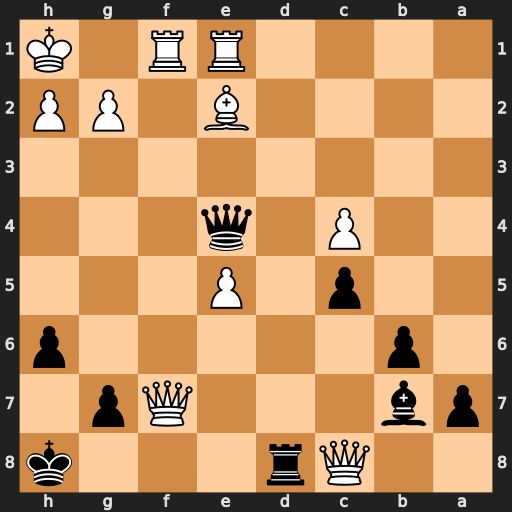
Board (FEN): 2Qr3k/pb3Qp1/1p5p/2p1P3/2P1q3/8/4B1PP/4RR1K
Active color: b
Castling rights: -
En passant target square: -
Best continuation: Qxg2#